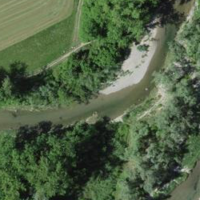
EUNIS habitat code: 41
Species observed at this site:
Prunus padus
Symphoricarpos albus